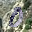
Label: 0